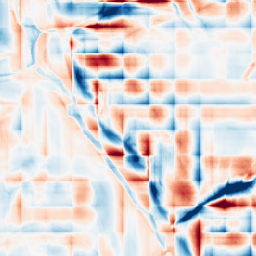
Category: wavelet
Decomposition family: wavelet_dwt
Decomposition parameters: wavelet: db2
level: 5
Upsampling method: quintic
Upsampling parameters: scale: 2
Upsampling scale: 2